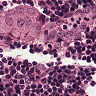
Metastatic tissue present: yes